Question: I've run into serious problem with theme after updating to appcompat-v7:22. Issue described below does not occur with appcompat-v7:21
I have activity with one statically added fragment. Fragment view is created programmatically only (no layout is inflated). Final activity view contains 2 buttons: one created directly in Activity layout, second added programmatically via Fragment.

App theme extends 'Theme.AppCompat.NoActionBar'
'''
<LinearLayout xmlns:android="http://schemas.android.com/apk/res/android"
xmlns:tools="http://schemas.android.com/tools"
android:layout_width="match_parent"
android:layout_height="match_parent"
android:orientation="vertical"
tools:context=".MainActivity">
<Button
android:text="Super Button"
android:layout_width="match_parent"
android:layout_height="wrap_content" />
<fragment
android:id="@+id/myfragment"
android:layout_width="match_parent"
android:layout_height="match_parent"
android:name="com.jskierbi.appcompat22test.MainFragment" />
</LinearLayout>
'''
'''
public class MainFragment extends Fragment {
@Nullable @Override public View onCreateView(LayoutInflater inflater, ViewGroup container, Bundle savedInstanceState) {
LinearLayout layout = new LinearLayout(getActivity());
layout.setOrientation(LinearLayout.VERTICAL);
Button btn = new Button(getActivity());
btn.setText("Click me!");
layout.addView(btn);
return layout;
}
}
'''
I've separated this issue to new project here: <URL>
Is this a bug or am I missing something?
Is it possible to make a workaround for this?
This is not a bug. '<Button>' widget defined in layout inflates to TintButton object in view hierarchy. Possible fix is to create TintButton instead of Button in code. TintButton is inside internal package so it is not supposed to be used in production code.
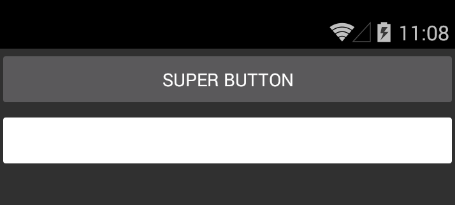
Answer: As far as I know v21 had no support for automatically styling buttons with material guidelines. I assume now the button created at runtime is not styled, which yes, might be considered a bug.
Possible workaround that comes to mind (can't test it right now) is calling, rather than 'new Button()', 'new TintButton()', where TintButton is the class defined in the support library, assumed to be a material styled version of 'Button'.
I think it should be 'android.support.v7.internal.widget.TintButton'.